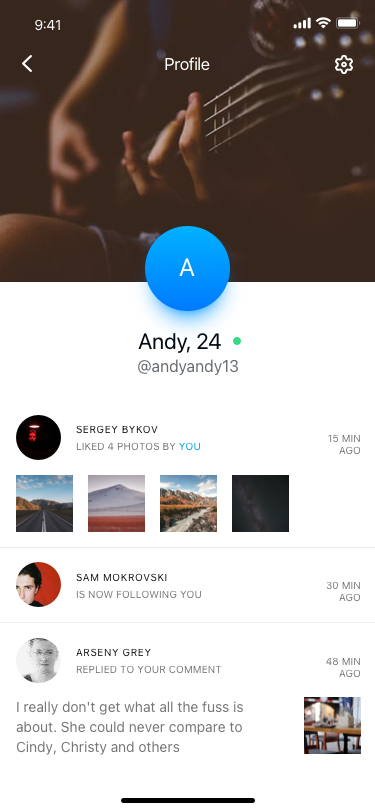
Text in this UI design:
48 MIN AGO
I really don't get what all the fuss is about. She could never compare to Cindy, Christy and others
REPLIED TO YOUR COMMENT
ARSENY GREY
30 MIN AGO
IS NOW FOLLOWING YOU
SAM MOKROVSKI
15 MIN AGO
LIKED 4 PHOTOS BY YOU
SERGEY BYKOV
@andyandy13
Andy, 24
Profile
A